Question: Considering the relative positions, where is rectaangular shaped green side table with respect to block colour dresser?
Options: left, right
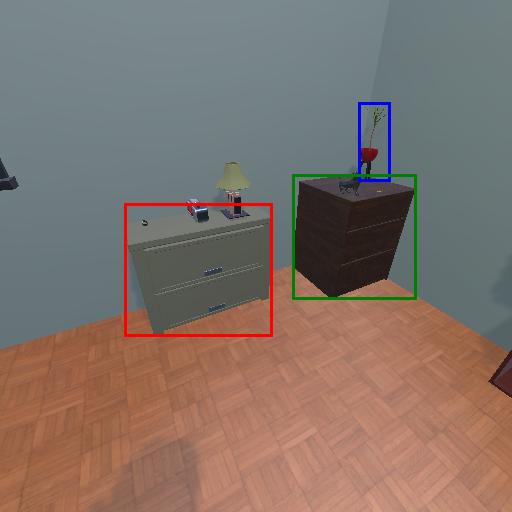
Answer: left